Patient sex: F
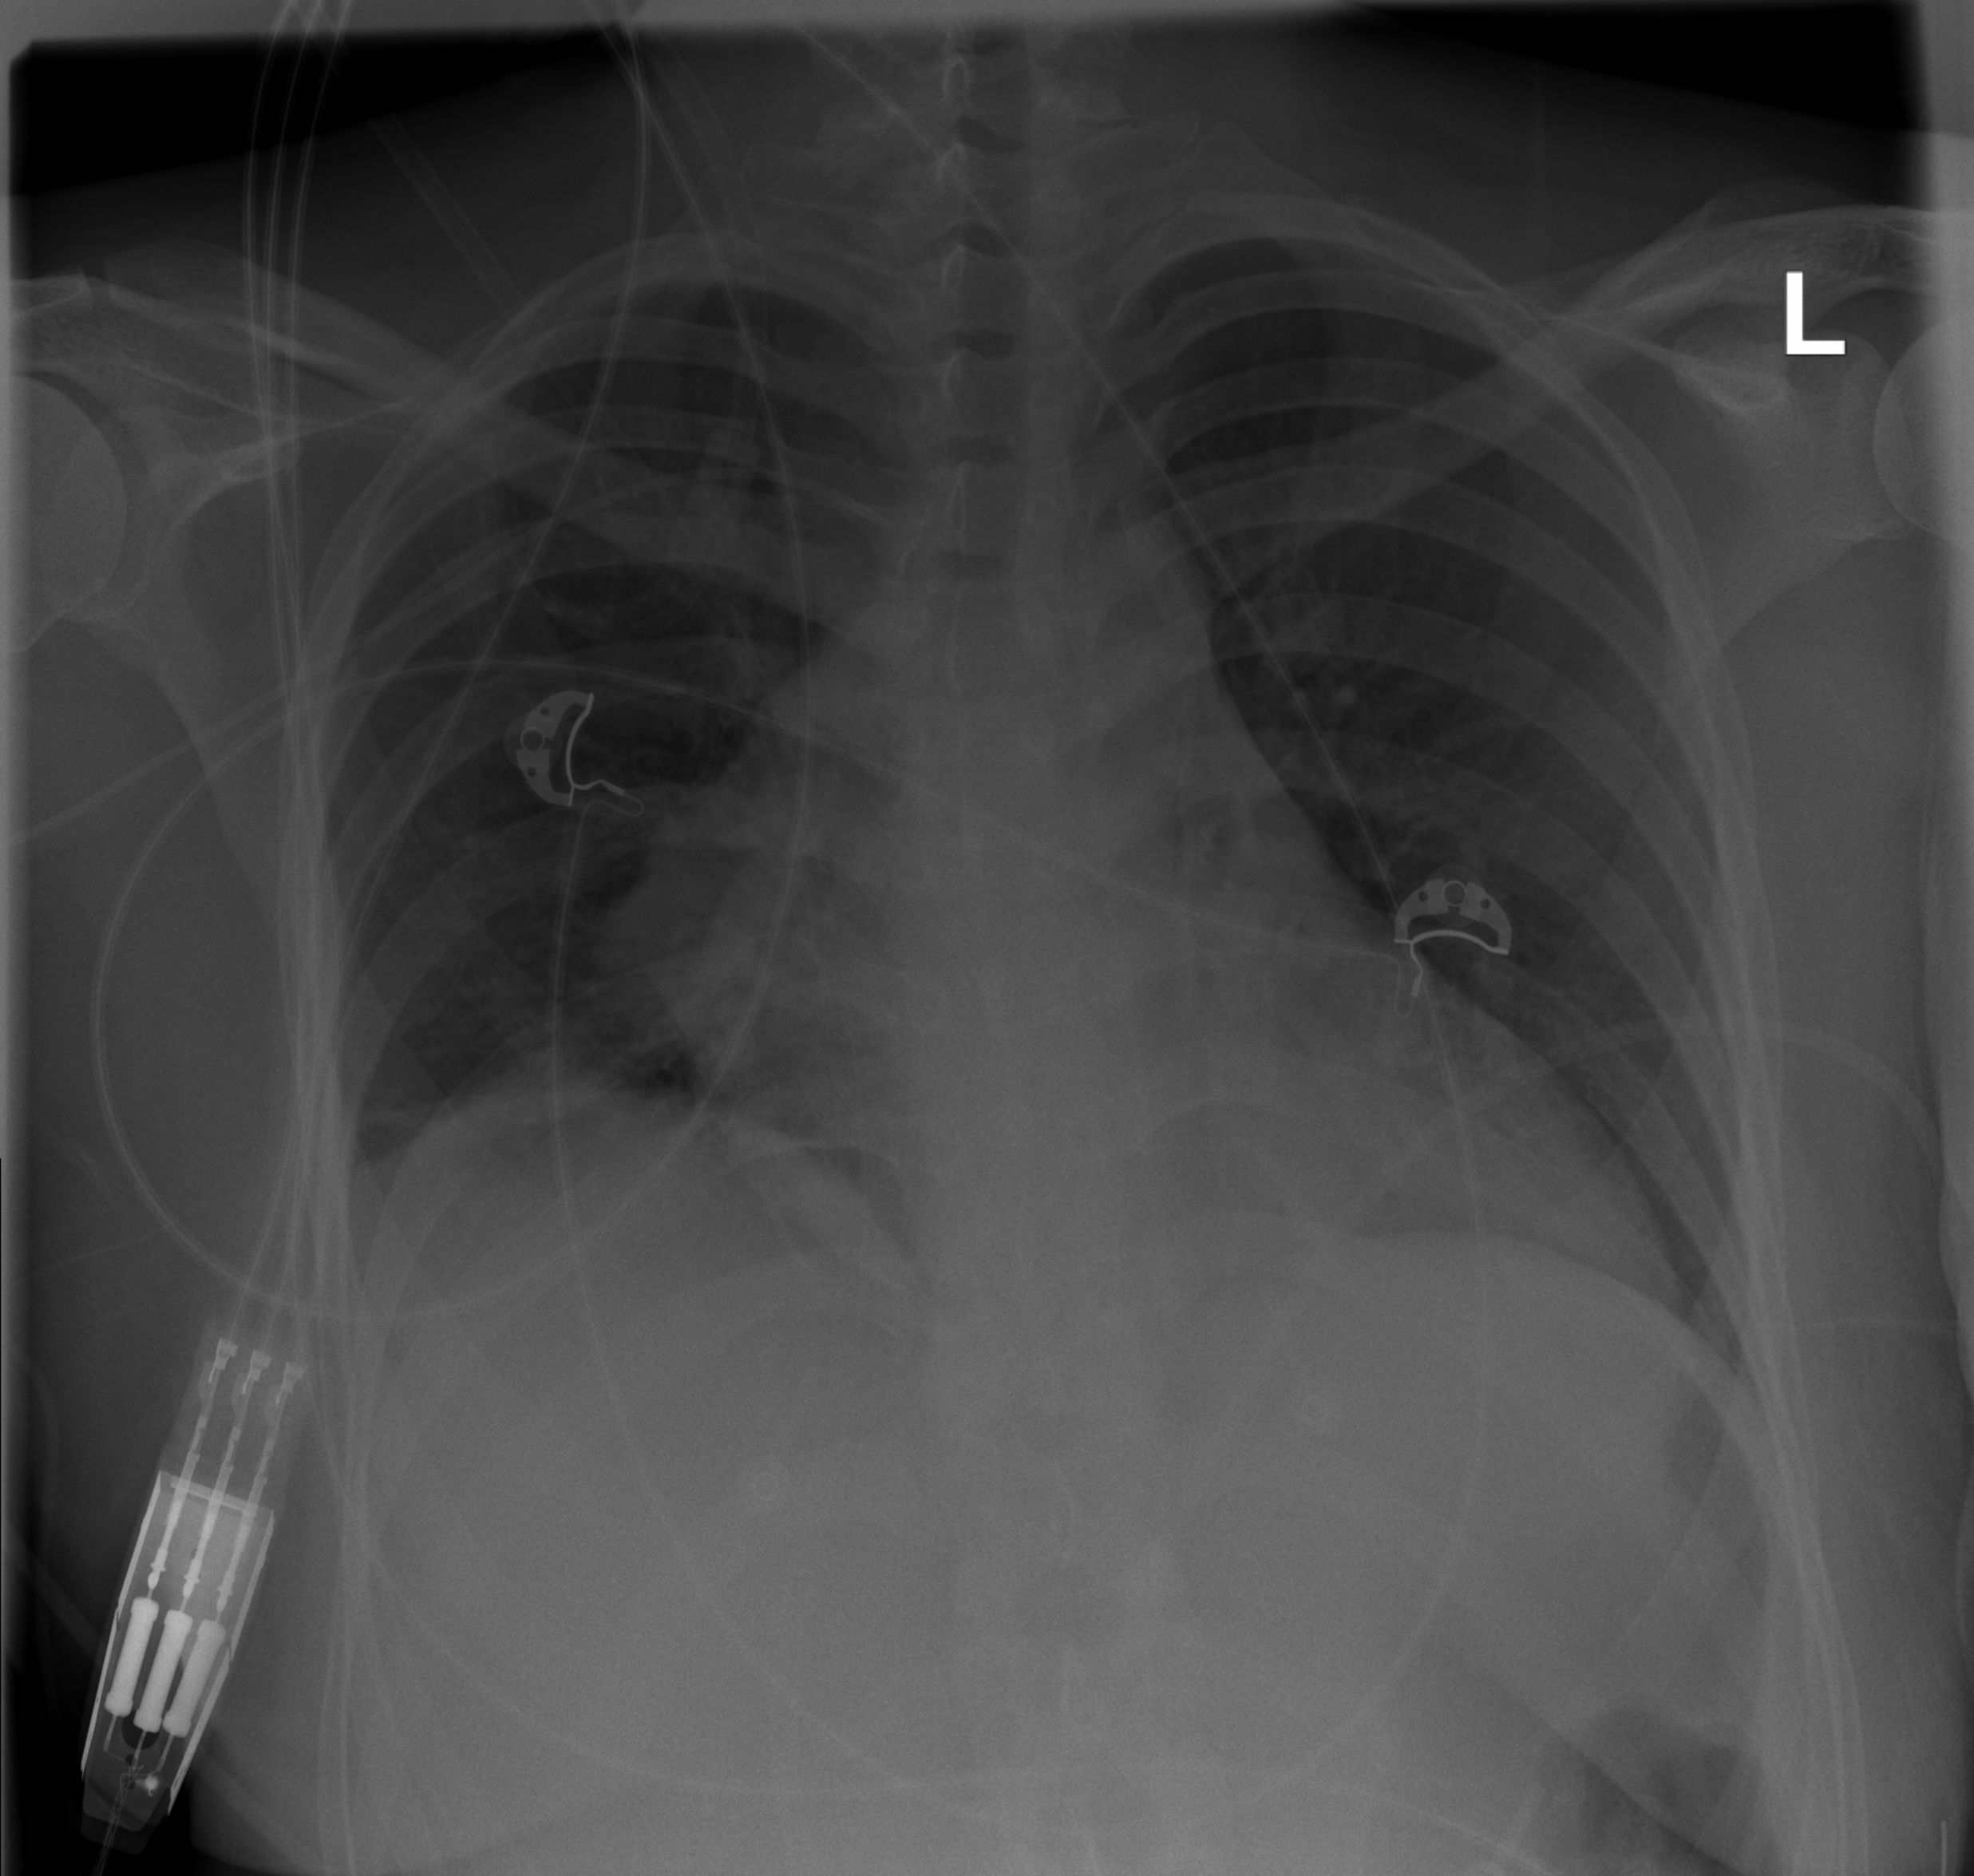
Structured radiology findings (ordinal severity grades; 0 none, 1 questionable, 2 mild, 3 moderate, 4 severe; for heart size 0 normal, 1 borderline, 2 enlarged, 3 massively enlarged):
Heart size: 2
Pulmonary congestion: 0
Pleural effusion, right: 2
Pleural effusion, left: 0
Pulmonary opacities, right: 1
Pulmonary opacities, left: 0
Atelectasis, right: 2
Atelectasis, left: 0